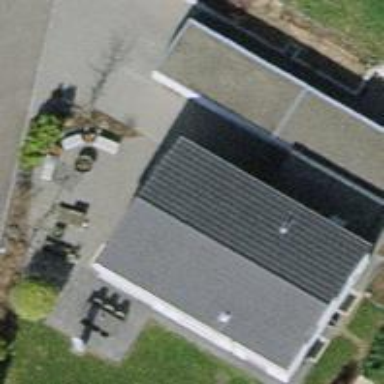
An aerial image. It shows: Simple house.